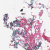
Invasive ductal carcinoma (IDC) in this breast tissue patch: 0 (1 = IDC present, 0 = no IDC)